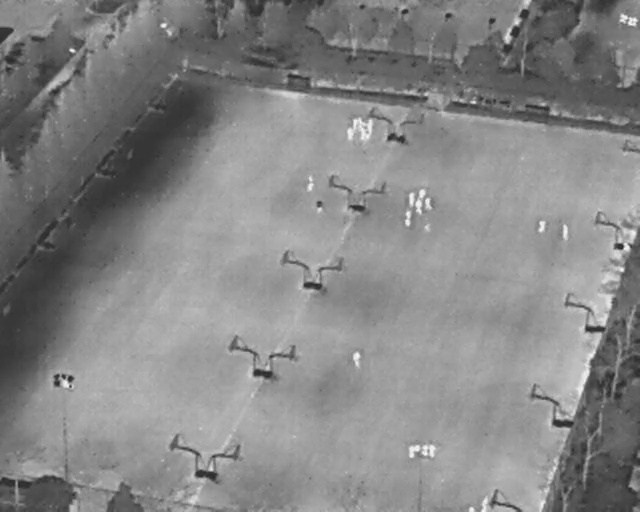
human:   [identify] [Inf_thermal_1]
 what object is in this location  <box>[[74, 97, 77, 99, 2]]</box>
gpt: <ref>1 medium person at the bottom right</ref>